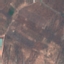
Label: PermanentCrop